Field crop: maize
Growth stage: 2
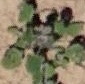
Species: chenopodium